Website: walmart
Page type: billing-address
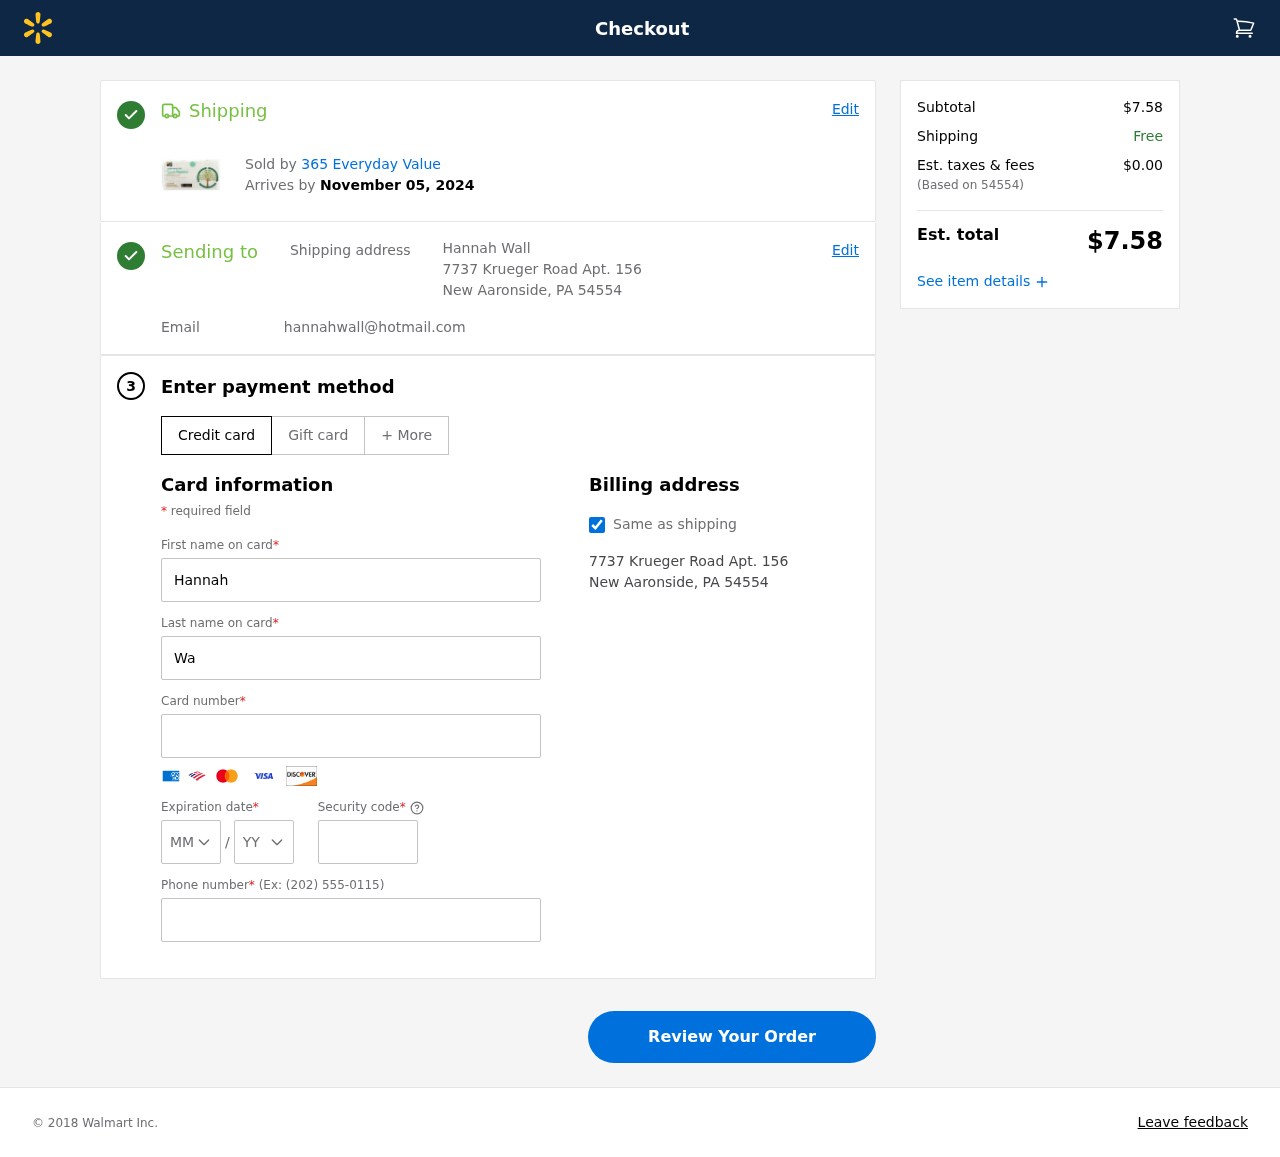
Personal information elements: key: PII_CARD_CVV
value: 360
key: PII_CARD_EXPIRY_MONTH
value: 04
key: PII_CARD_EXPIRY_YEAR
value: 27
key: PII_CARD_NUMBER
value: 2720 8022 6358 3555
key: PII_CITY_STATE_ZIP
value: New Aaronside, PA 54554
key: PII_EMAIL
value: hannahwall@hotmail.com
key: PII_FIRSTNAME
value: Hannah
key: PII_FULLNAME
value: Hannah Wall
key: PII_LASTNAME
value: Wall
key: PII_PHONE
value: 8807755892
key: PII_POSTCODE
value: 54554
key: PII_STREET
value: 7737 Krueger Road Apt. 156
Product elements: key: PRODUCT1_BRAND
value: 365 Everyday Value
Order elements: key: ORDER_DELIVERY_DATE
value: November 05, 2024
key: ORDER_SUBTOTAL
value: $7.58
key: ORDER_TAX
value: $0.00
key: ORDER_TOTAL
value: $7.58